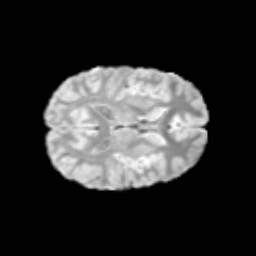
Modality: T2w
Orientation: axial
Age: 12
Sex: male
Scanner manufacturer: siemens
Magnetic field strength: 3 T
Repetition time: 3.8 s
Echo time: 0.07 s